Question: This code was working fine on xCode 6 beta 4 and after beta 5 I am getting this issue.
I get 'ManagedObjectContext' as nil when i try to create an instance of 'AppDelegate'.
Check the screenshot below.

I get exception on line 21 and if you see the 'NSManagedObjectContext' is 'nil'. So how should i create an instance of 'AppDelegate' then in Swift.
Also I noticed that in Delegate method ManagedObject is now a Lazy Var rather then only var.
As per the Swift document it says it will only be computed until its used for once. So wondering if i need to declare something for this?
Code for reference:
'''
override func viewDidLoad() {
super.viewDidLoad()
// Do any additional setup after loading the view, typically from a nib.
var appDel: AppDelegate = UIApplication.sharedApplication().delegate as AppDelegate
var context: NSManagedObjectContext = appDel.managedObjectContext!
var currentrequest = NSFetchRequest(entityName: "SomeEntity")
currentrequest.returnsObjectsAsFaults = false
results = context.executeFetchRequest(currentrequest, error: nil )
}
'''
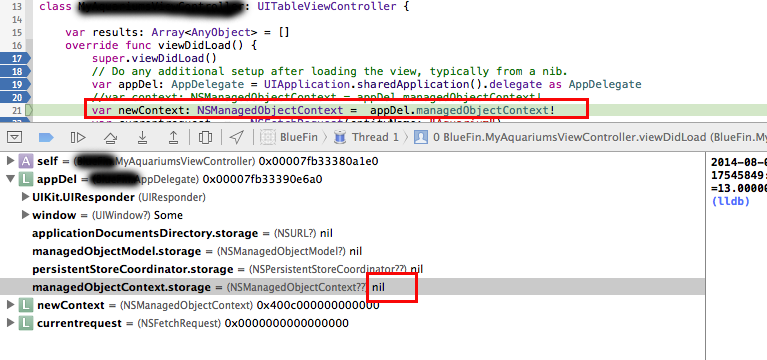
Answer: From the code of AppDelegate.swift that you've posted, I can assume that either model name spelled incorrectly in 'managedObjectModel' function or xcdatamodeld file has not been added to the target.
And as you confirmed in comments to the question, there was a problem in the spelling of URL resource to get model from the bundle.